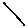
Label: line